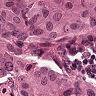
Metastatic tissue present: yes